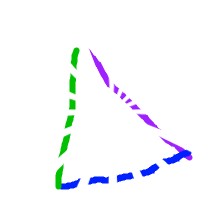
Shape: triangle